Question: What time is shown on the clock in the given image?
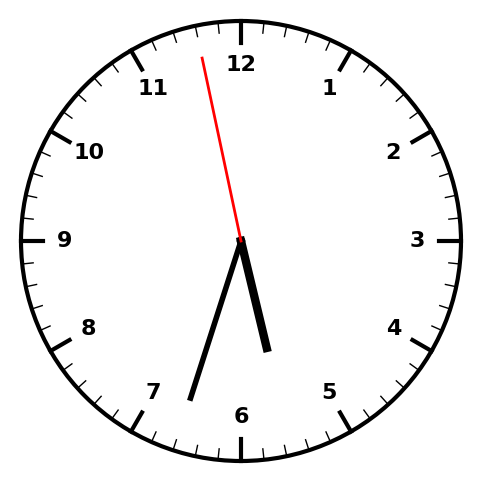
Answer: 05:32:58